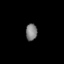
Tissue: lung
Cell type: Epithelial cells
Senescence score: 0.5892
Nuclear area (px): 188
Mean DAPI intensity: 126.16